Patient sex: F
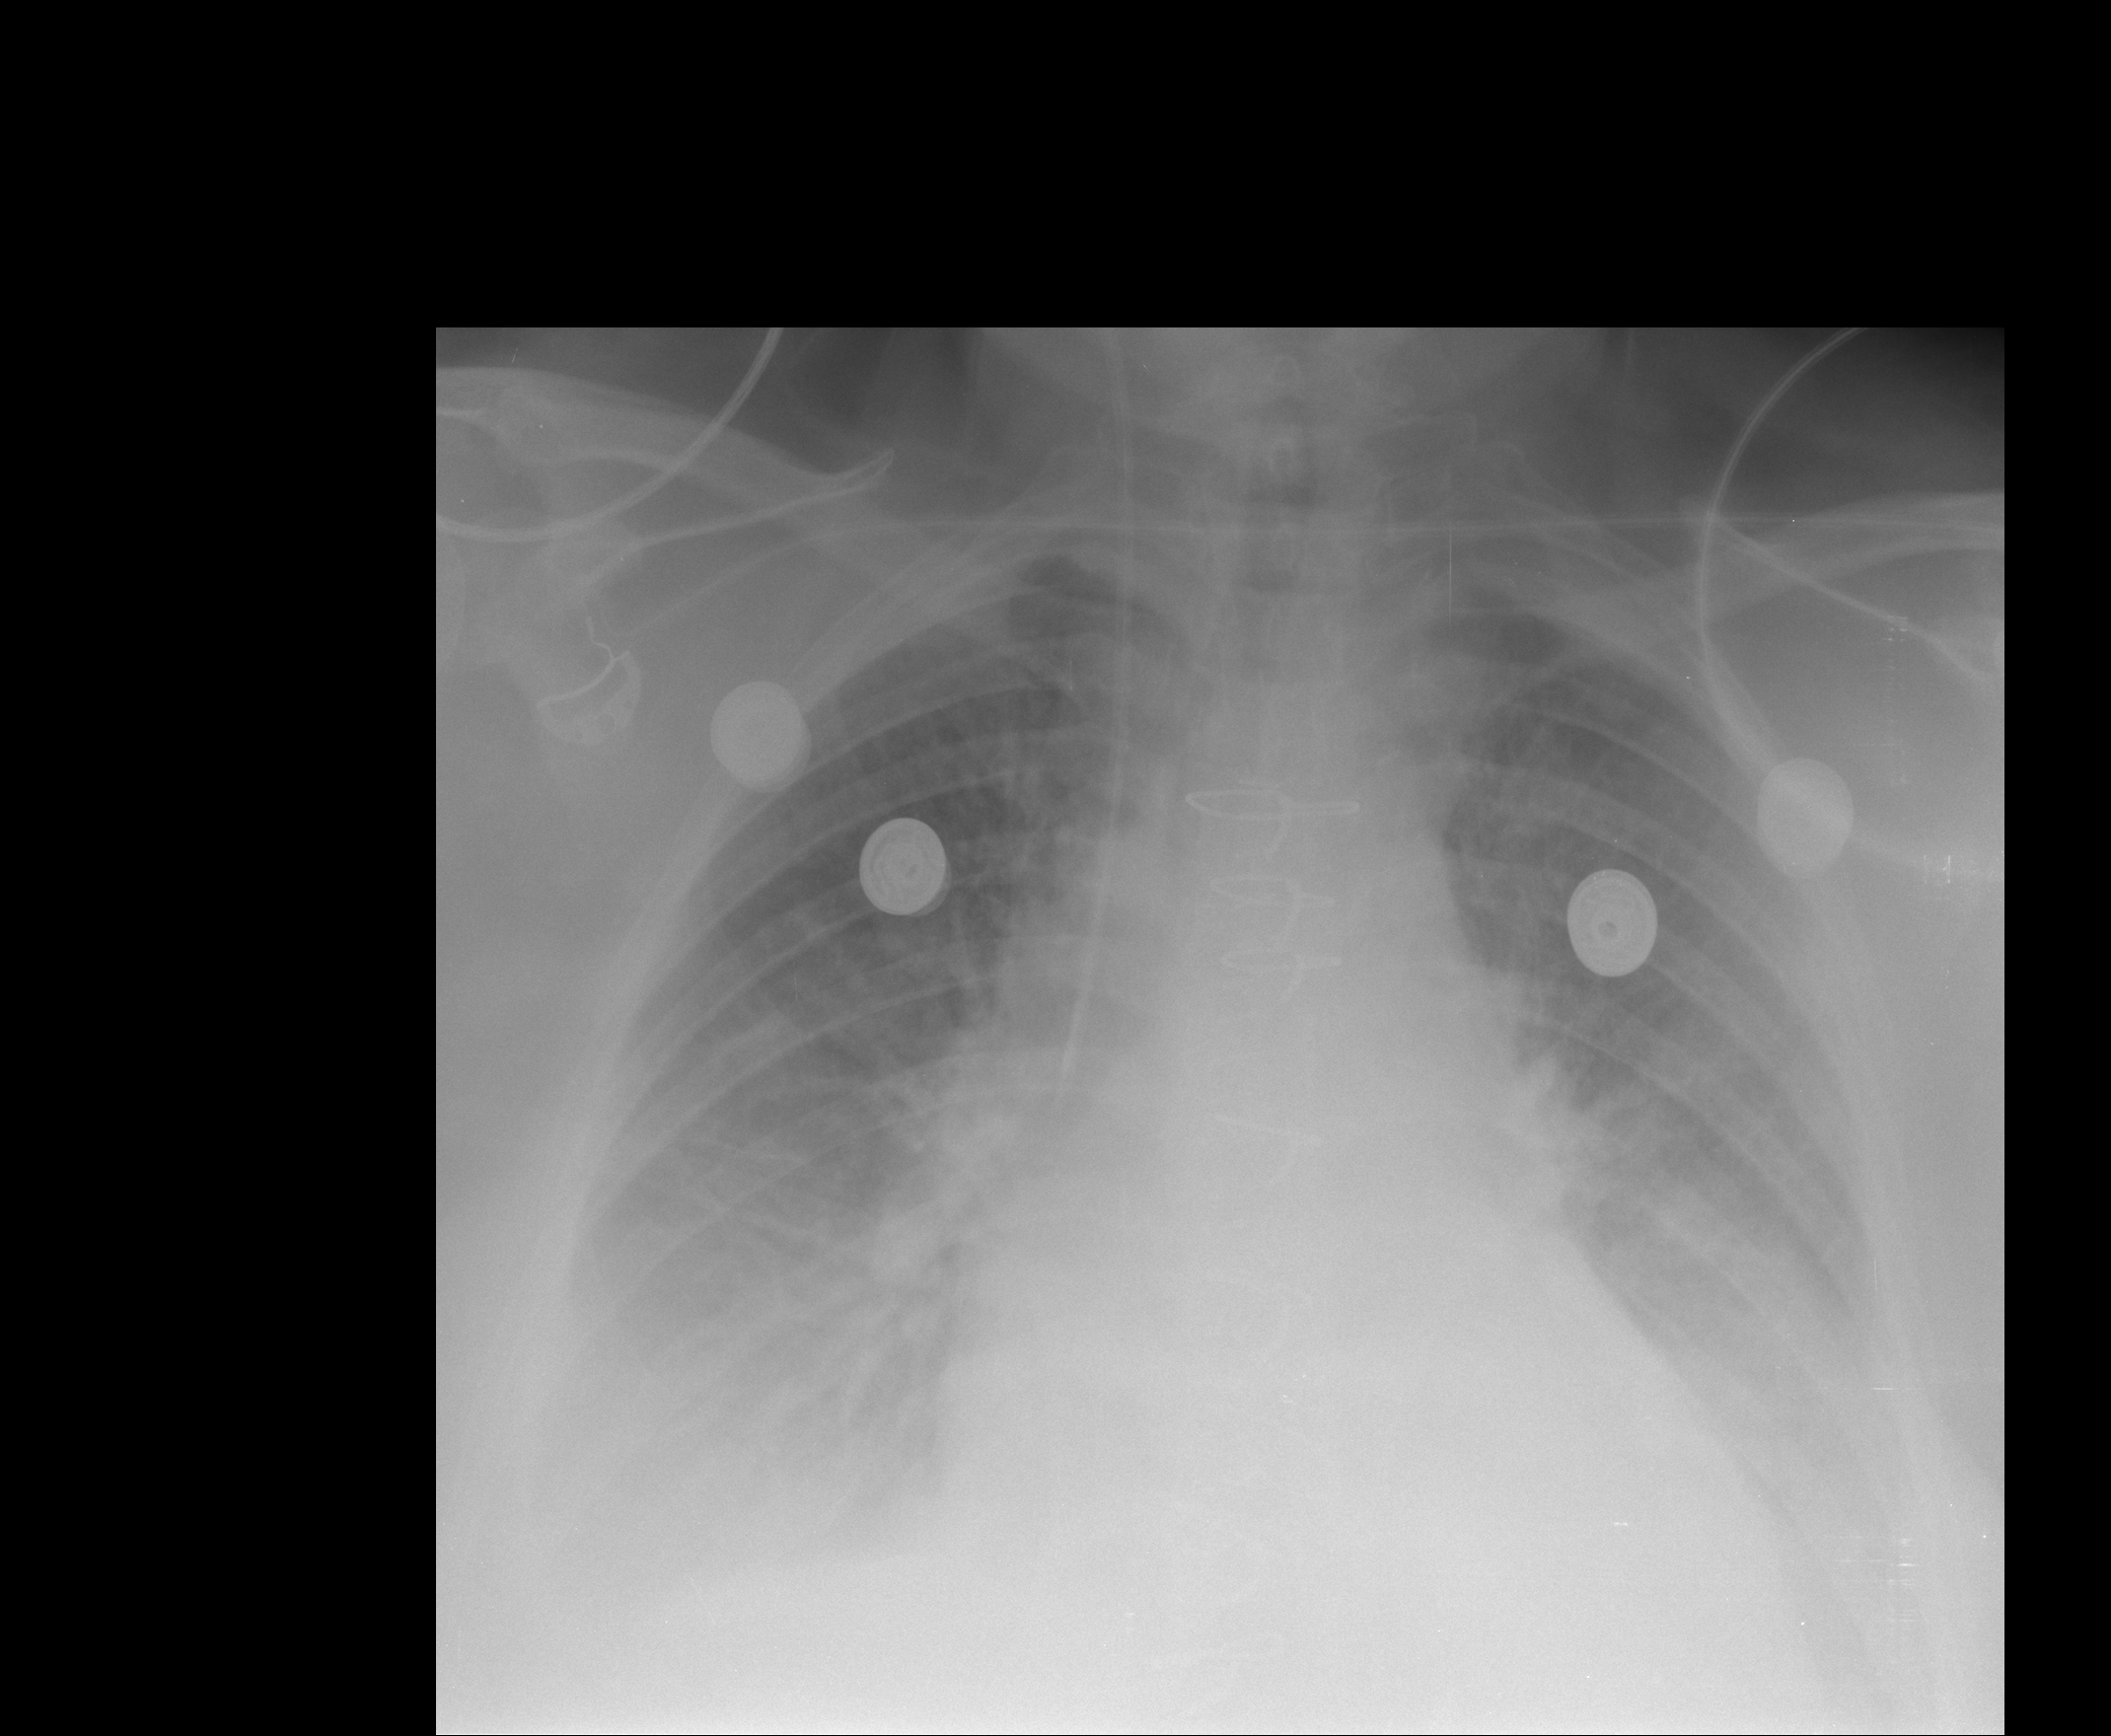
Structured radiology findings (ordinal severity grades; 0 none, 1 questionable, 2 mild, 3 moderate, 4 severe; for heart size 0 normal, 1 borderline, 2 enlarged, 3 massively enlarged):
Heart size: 2
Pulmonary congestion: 2
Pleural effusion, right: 2
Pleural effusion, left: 2
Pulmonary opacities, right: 2
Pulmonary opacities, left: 2
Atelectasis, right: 2
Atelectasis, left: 2